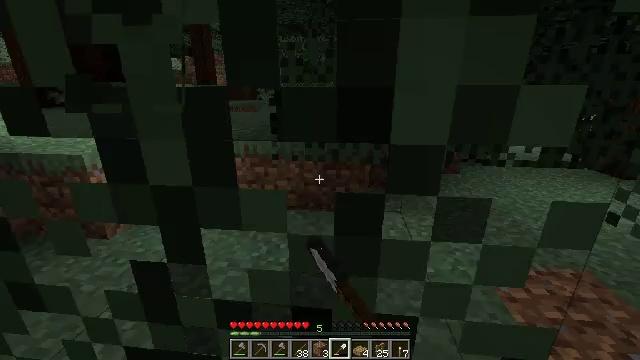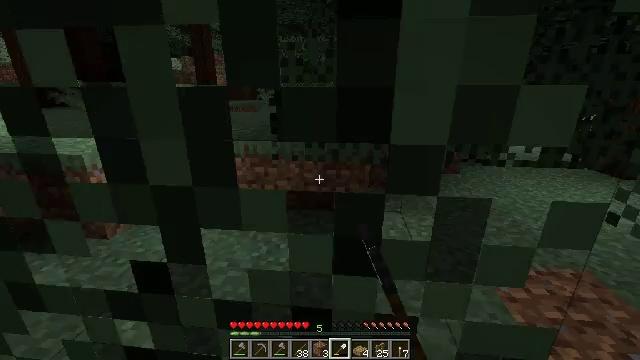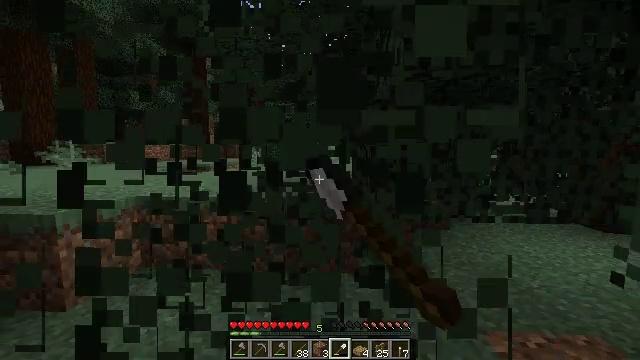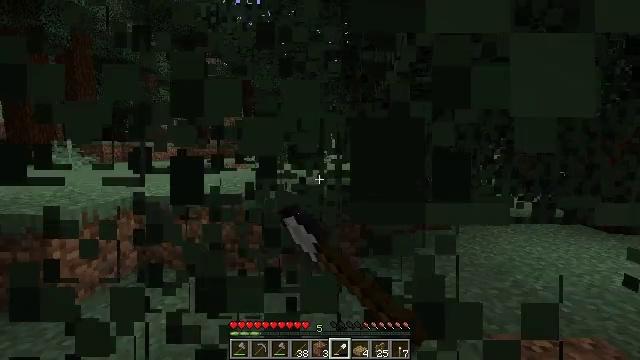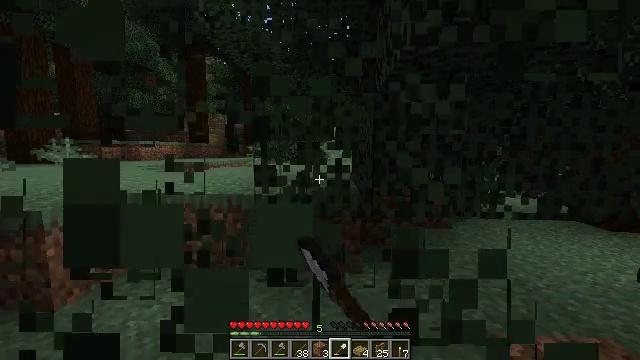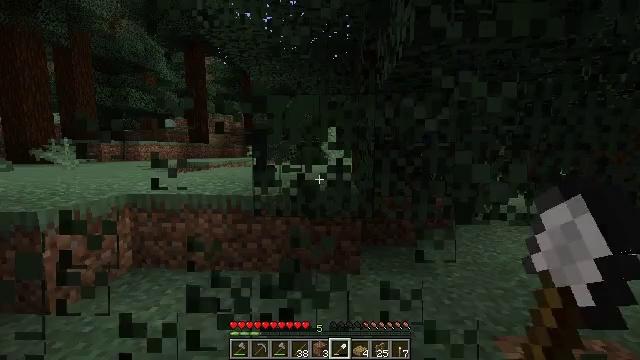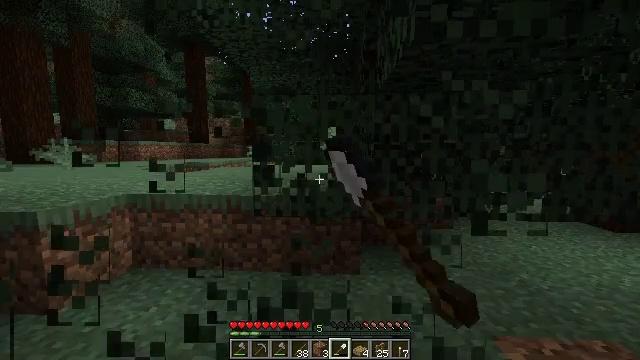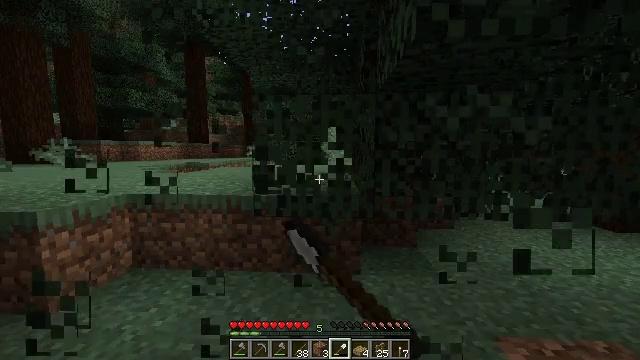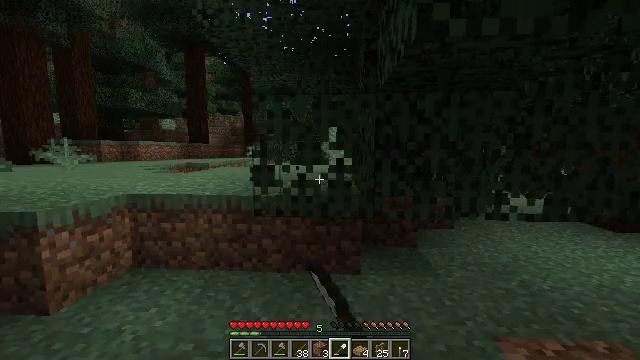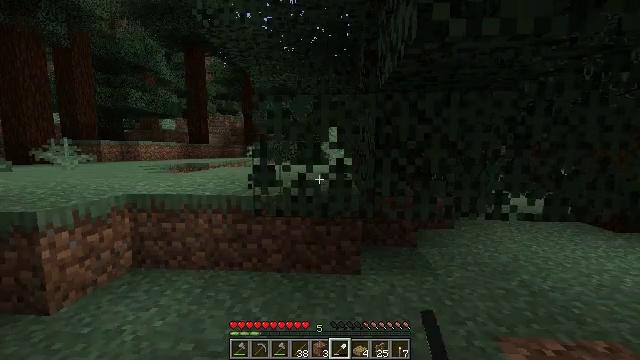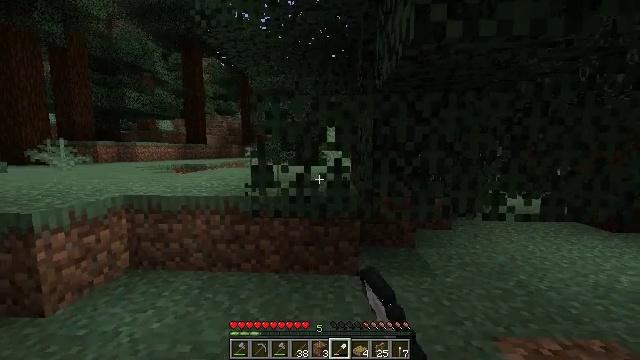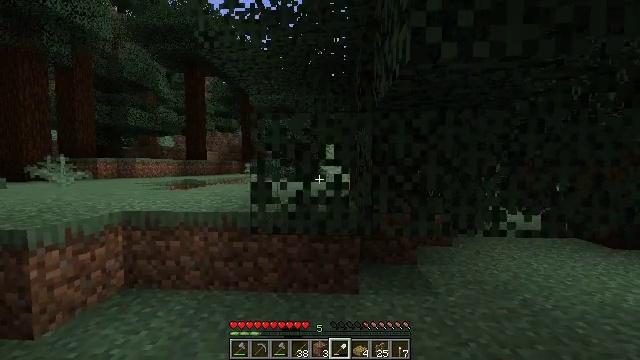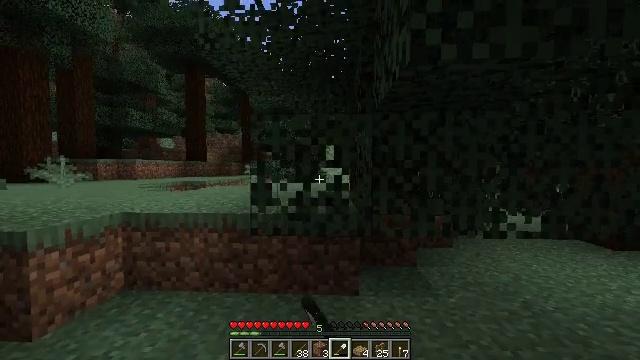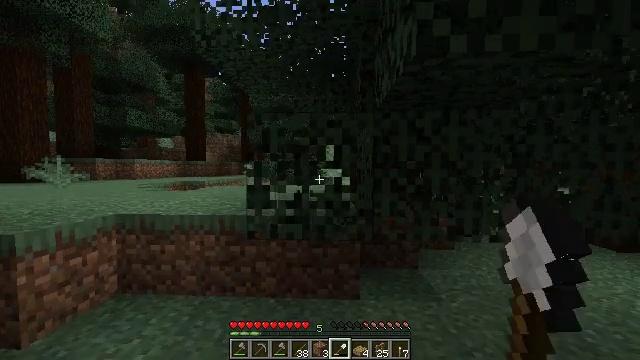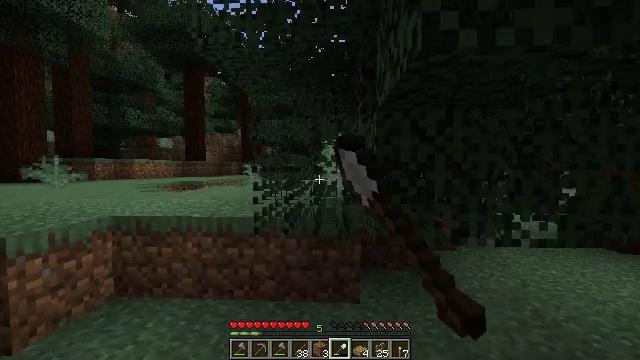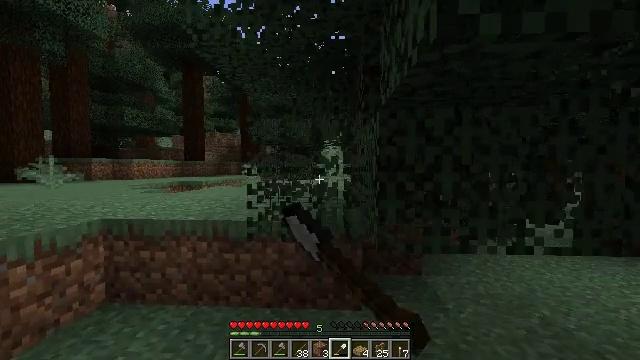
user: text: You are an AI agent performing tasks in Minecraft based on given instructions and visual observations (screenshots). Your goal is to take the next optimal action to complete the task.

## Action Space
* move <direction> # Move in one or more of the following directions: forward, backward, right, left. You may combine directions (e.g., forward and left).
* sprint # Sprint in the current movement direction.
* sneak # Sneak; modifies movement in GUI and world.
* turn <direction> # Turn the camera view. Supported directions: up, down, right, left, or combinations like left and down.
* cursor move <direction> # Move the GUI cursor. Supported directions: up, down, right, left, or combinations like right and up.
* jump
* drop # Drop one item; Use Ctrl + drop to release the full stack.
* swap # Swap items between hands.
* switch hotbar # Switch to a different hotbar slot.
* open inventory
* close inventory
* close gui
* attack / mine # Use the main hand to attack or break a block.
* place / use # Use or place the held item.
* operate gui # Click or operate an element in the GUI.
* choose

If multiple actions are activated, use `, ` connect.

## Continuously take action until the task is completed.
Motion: motion action
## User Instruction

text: Punch the spruce leaves to get saplings.
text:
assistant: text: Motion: attack / mine
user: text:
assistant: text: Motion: move forward, turn right and up, attack / mine
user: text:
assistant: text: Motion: attack / mine
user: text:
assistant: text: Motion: attack / mine
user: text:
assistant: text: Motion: attack / mine
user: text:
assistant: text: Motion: attack / mine
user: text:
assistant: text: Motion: attack / mine
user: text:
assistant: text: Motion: attack / mine
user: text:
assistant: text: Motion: attack / mine
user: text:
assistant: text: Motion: attack / mine
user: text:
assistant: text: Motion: turn up, attack / mine
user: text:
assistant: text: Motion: attack / mine
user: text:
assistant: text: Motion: move forward, attack / mine
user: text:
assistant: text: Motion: move forward, attack / mine
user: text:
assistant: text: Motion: move forward, attack / mine
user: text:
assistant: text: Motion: move forward, attack / mine
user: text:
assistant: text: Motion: move forward, attack / mine
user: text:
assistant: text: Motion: move forward, attack / mine
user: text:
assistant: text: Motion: attack / mine